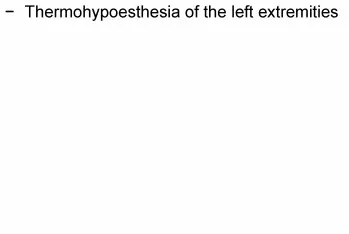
A list of all the signs and symptoms presented by our patient suffering a right-sided dorsolateral medullary infarction.
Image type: chart (chart)